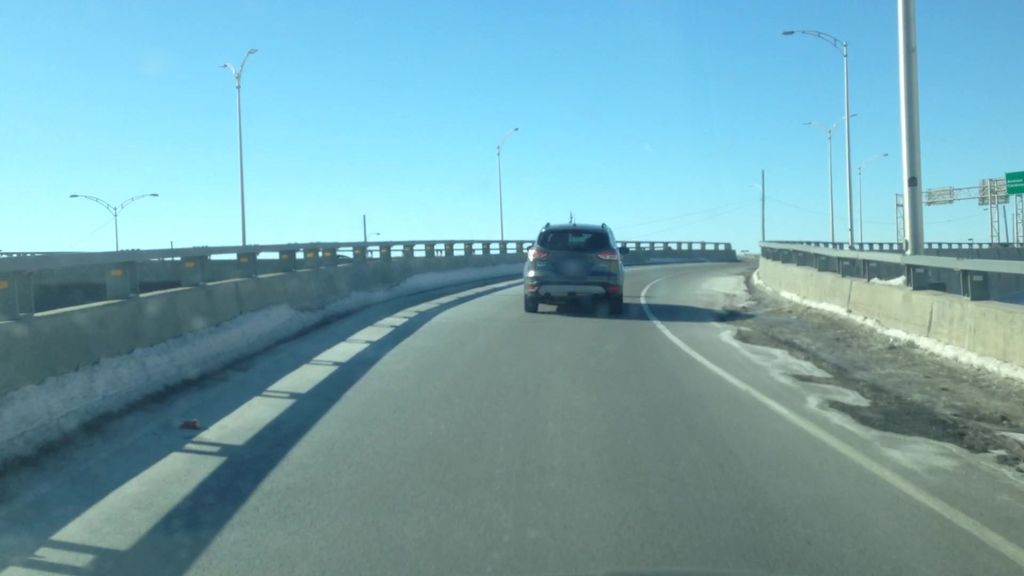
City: montreal